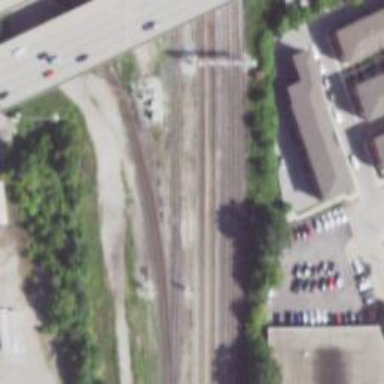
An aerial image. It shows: Abandoned railway.